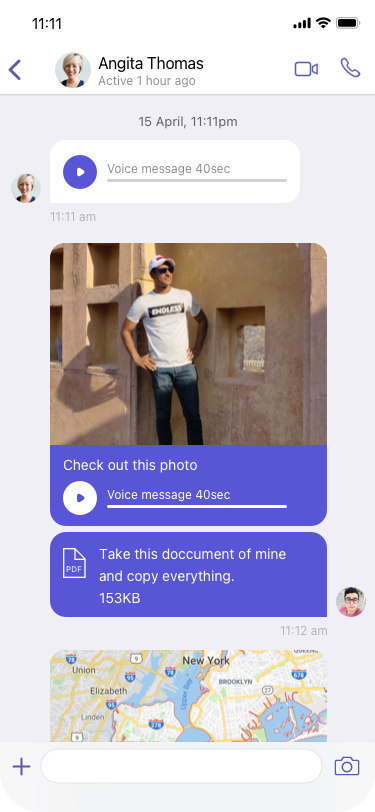
Text in this UI design:
PDF
Take this doccument of mine and copy everything.
153KB
11:12 am
Check out this photo
Voice message 40sec
15 April, 11:11pm
Voice message 40sec
11:11 am
Angita Thomas
Active 1 hour ago